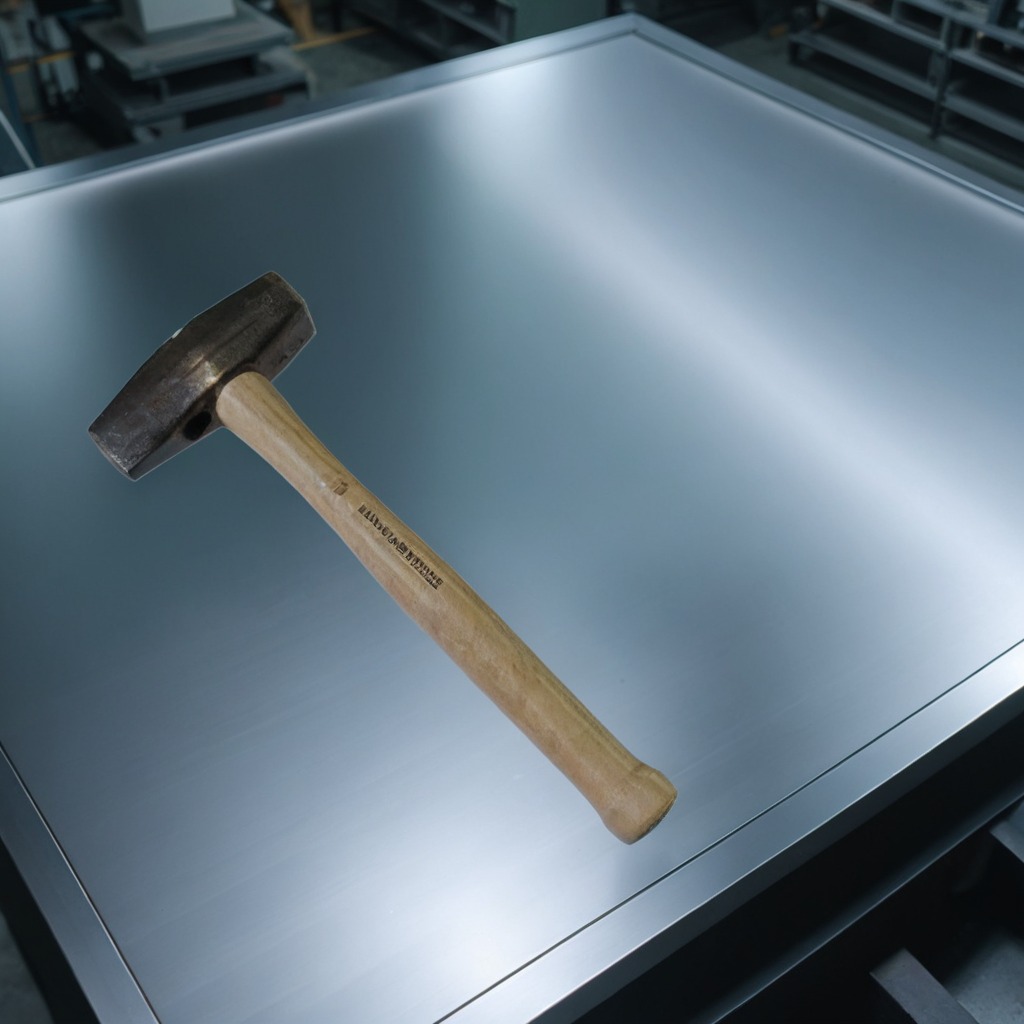
A hammer is lying on the metal table.